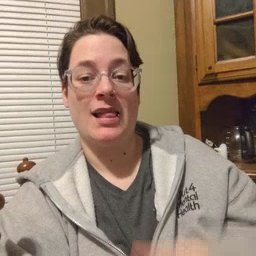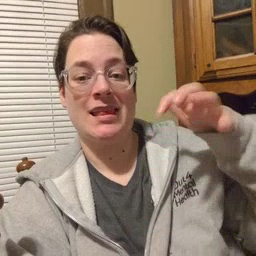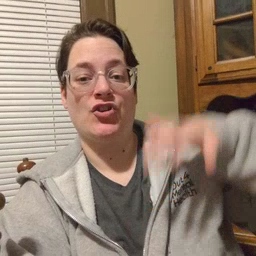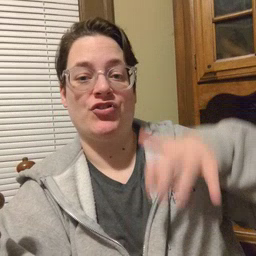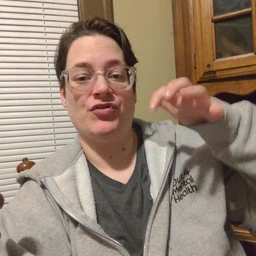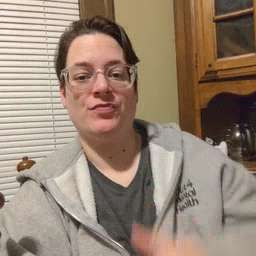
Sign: alligator